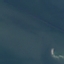
Label: SeaLake